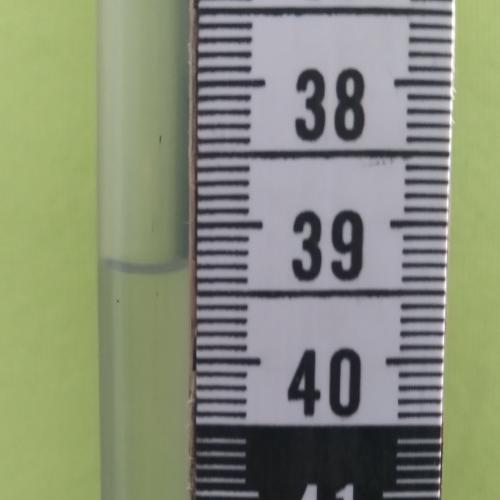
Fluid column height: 39.3 cm